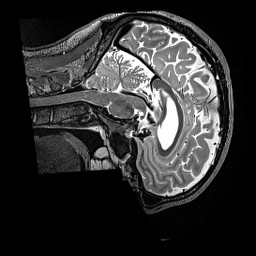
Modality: T2w
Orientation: sagittal
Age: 47
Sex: male
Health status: ill
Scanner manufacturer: siemens
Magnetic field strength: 3 T
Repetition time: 3.2 s
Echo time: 0.564 s